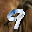
Label: 9